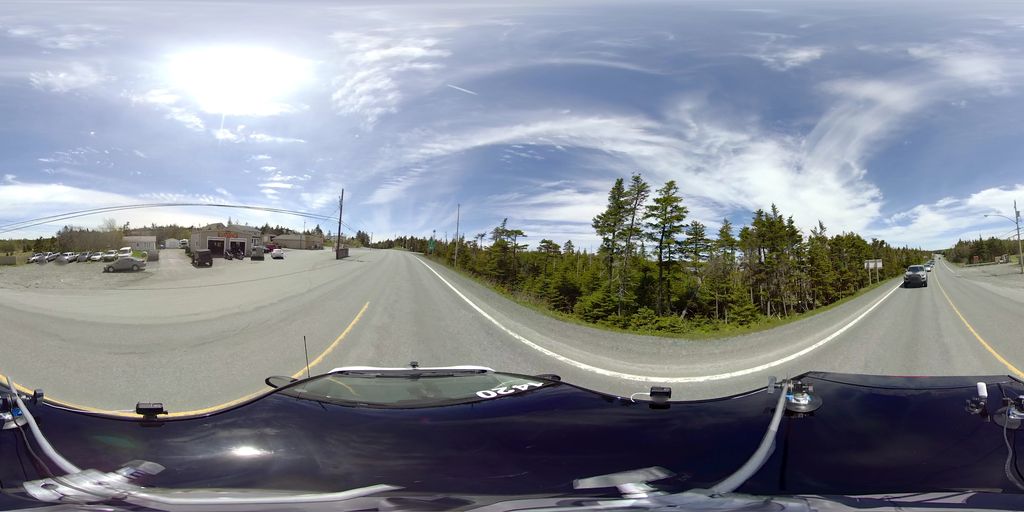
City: st_johns